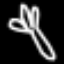
Label: fork